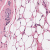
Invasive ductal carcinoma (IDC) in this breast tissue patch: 0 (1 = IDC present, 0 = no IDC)